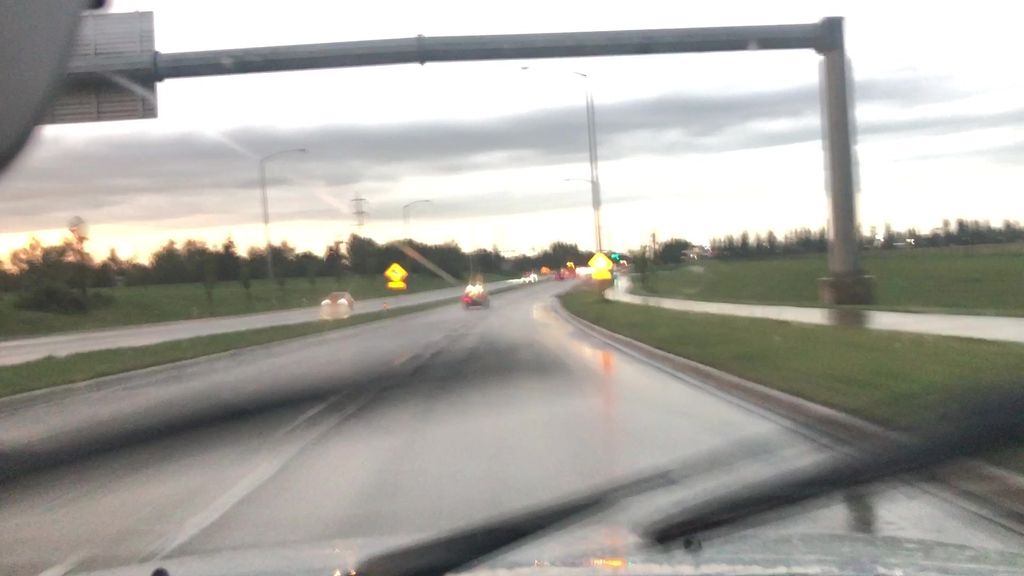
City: edmonton